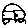
Label: car